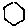
Label: hexagon